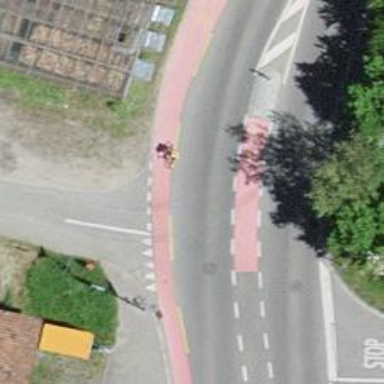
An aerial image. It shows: Asphalt cycleway.